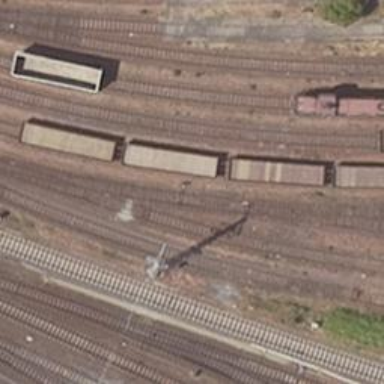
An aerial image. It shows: Railway yard used for servicing trains.